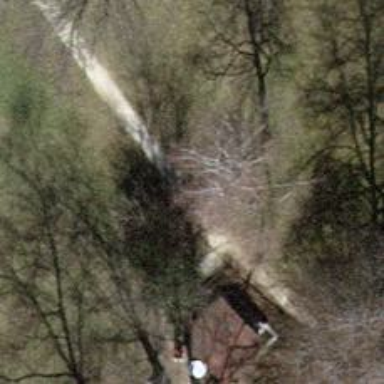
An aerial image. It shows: Unpaved footway.